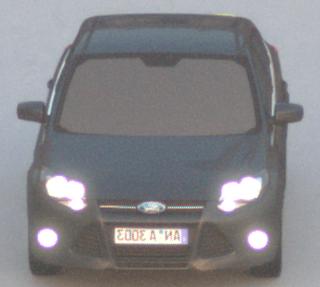
Make: Ford
Model: Focus 1.6 Ti-VCT
Detailed model: Focus (III)
Model produced from: 2011/09
Model produced until: 2014/09
Doors: 5
Color: gray
Road condition: dry road
Daytime: sunrise or sunset
Contrast: medium contrast